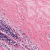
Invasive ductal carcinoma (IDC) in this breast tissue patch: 0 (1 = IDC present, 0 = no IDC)